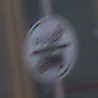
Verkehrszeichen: EndeMautpflicht
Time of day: MorningAfternoon
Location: Outdoor (Urban)
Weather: PartlyCloudy
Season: NotSpecified
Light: Natural